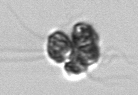
Label: Corymbellus